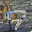
Label: 7